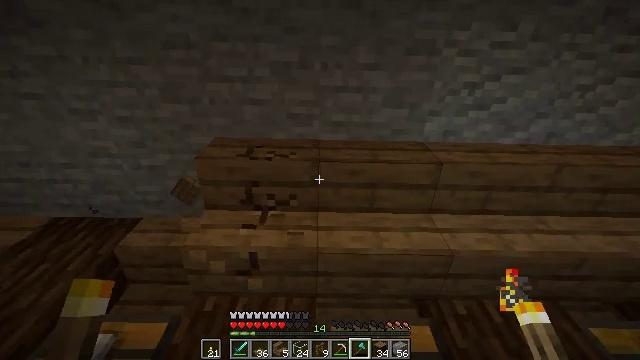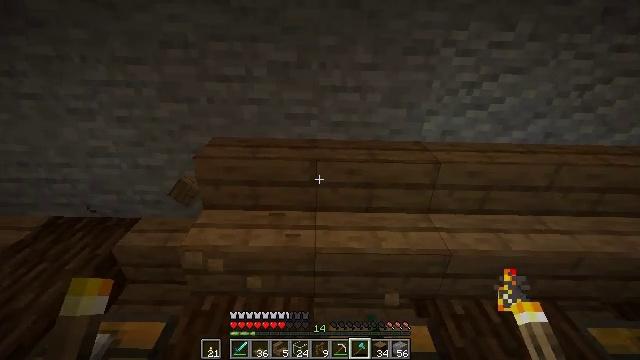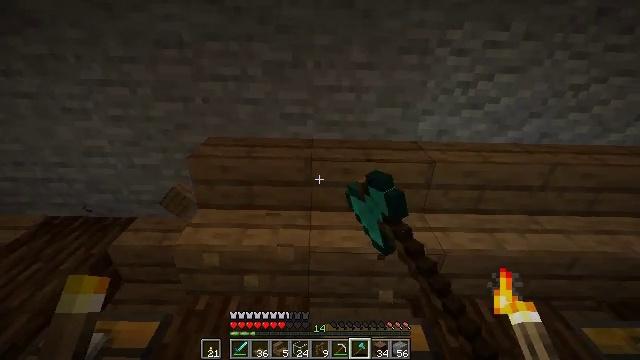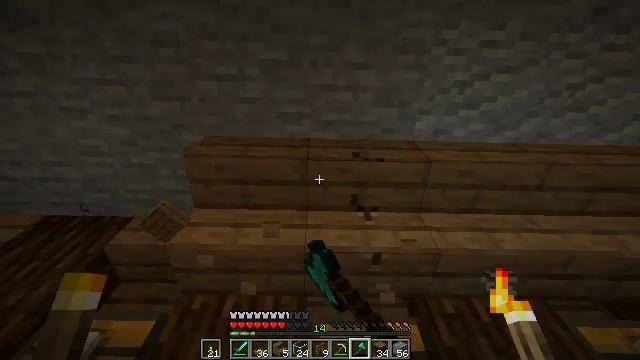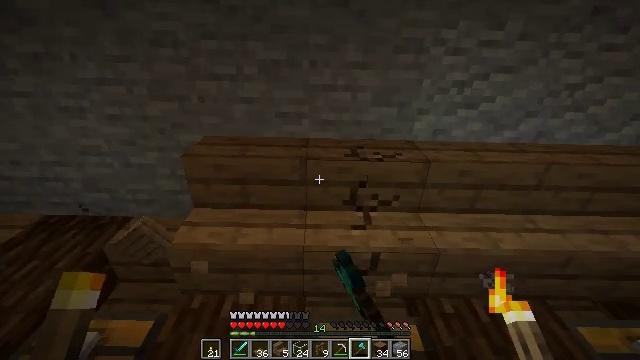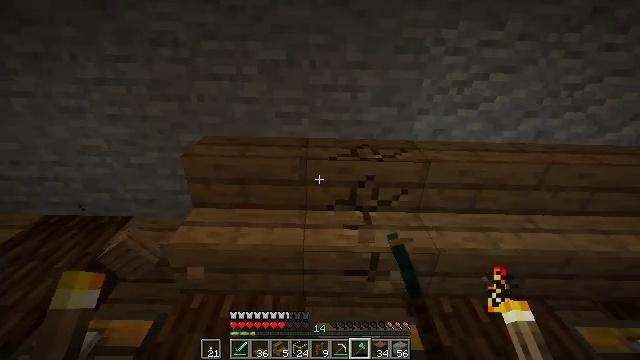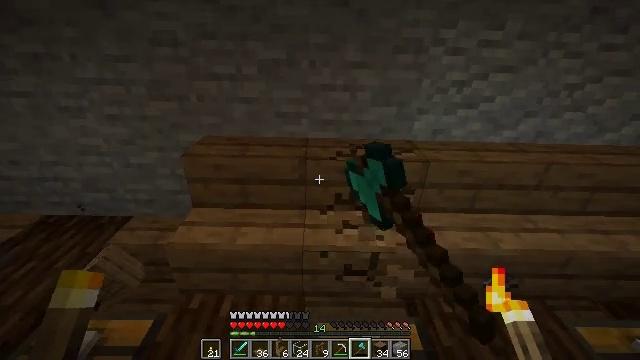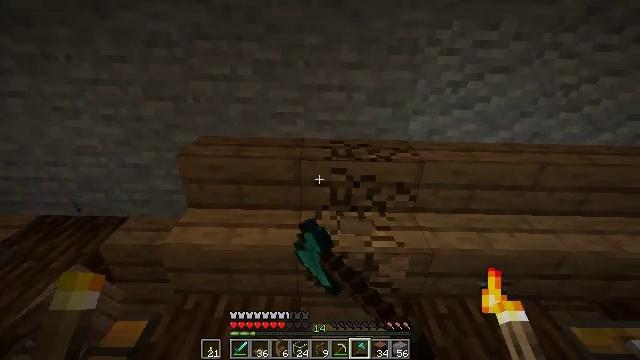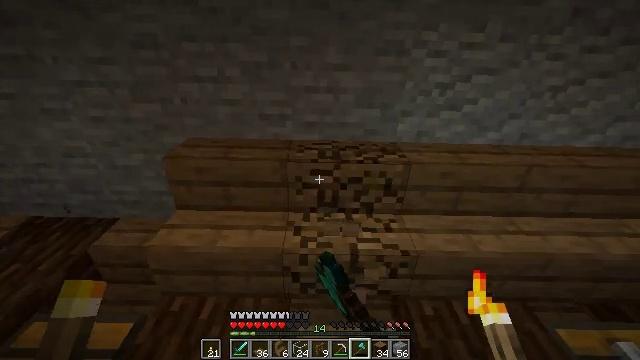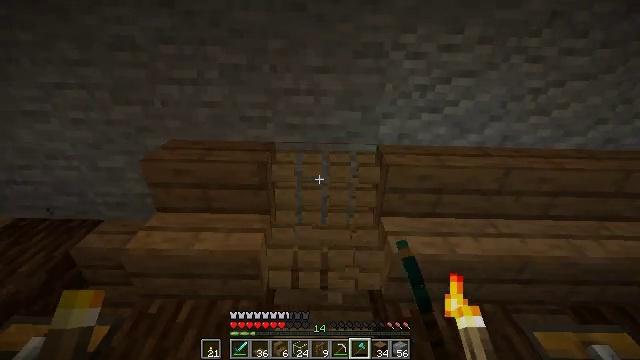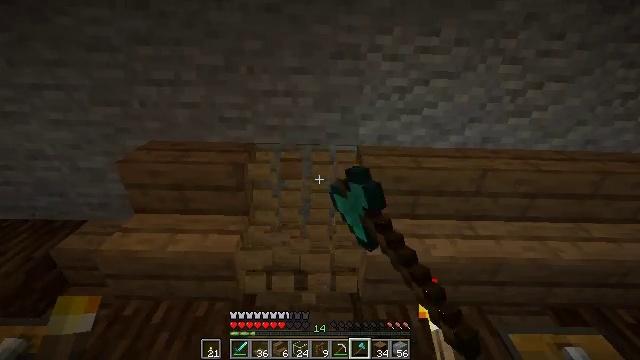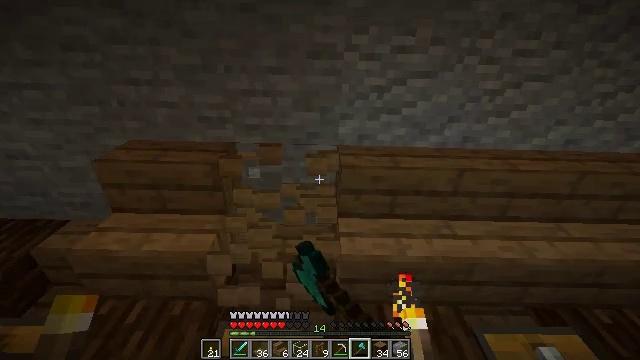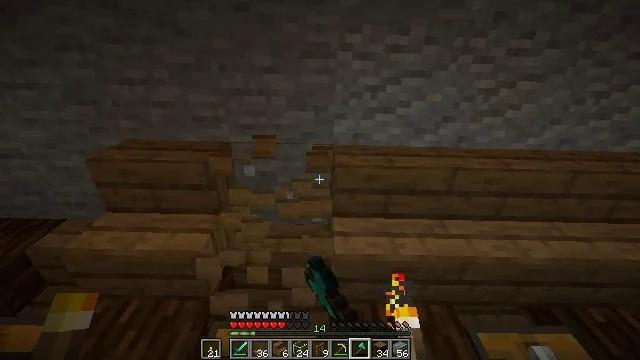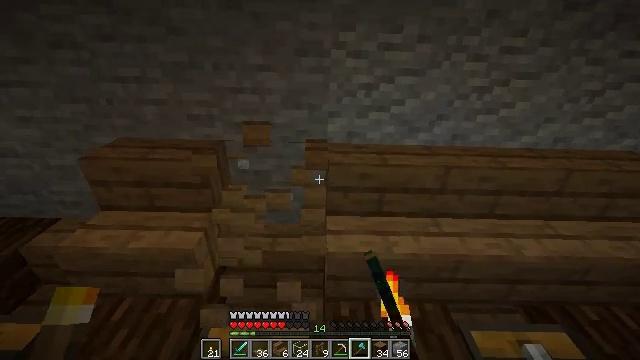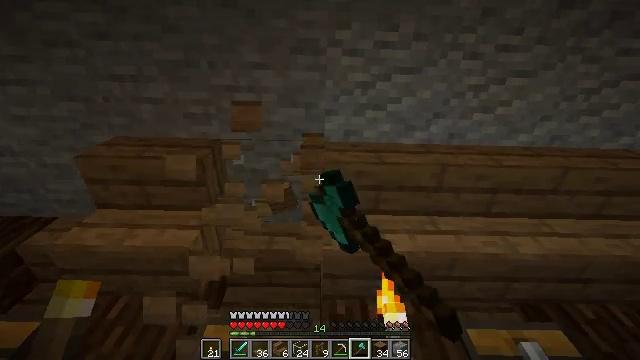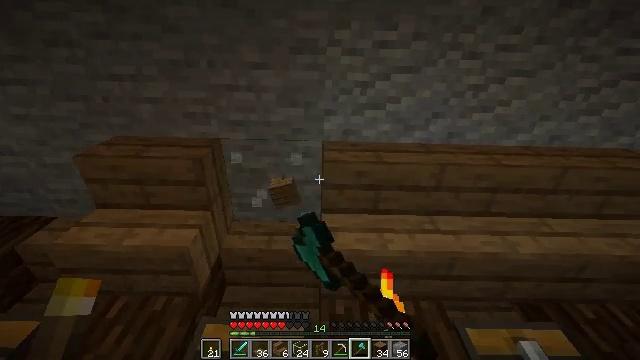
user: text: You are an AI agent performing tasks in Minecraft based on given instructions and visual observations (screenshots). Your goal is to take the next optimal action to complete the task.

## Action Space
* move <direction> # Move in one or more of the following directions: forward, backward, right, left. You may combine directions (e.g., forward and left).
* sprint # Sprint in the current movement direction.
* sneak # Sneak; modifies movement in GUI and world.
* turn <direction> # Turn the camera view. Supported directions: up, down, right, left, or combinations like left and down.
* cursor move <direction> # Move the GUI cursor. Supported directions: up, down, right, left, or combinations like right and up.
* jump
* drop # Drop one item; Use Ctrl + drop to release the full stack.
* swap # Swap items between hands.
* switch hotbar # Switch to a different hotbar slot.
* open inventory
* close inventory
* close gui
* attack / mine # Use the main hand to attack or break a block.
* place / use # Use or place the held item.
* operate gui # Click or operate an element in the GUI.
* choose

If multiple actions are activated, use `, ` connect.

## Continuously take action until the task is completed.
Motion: motion action
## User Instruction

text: Collect spruce stairs from a structure.
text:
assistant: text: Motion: attack / mine
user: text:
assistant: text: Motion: attack / mine
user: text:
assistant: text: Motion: attack / mine
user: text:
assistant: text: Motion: attack / mine
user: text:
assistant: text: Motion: attack / mine
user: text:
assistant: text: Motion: attack / mine
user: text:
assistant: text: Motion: move right, attack / mine
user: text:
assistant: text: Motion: move right, attack / mine
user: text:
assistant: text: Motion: move right, attack / mine
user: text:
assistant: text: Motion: move right, attack / mine
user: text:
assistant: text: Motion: attack / mine
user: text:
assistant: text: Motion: attack / mine
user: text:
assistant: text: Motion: attack / mine
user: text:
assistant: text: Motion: attack / mine
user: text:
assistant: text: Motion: attack / mine
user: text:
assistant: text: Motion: attack / mine
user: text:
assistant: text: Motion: attack / mine
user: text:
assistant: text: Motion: attack / mine
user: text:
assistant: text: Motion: no_op
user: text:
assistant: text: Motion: move left
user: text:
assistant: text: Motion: move forward and move left
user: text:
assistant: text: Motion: move forward and move left
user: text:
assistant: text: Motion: move forward and move left
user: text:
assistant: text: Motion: move forward and move left
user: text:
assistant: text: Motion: move forward and move left
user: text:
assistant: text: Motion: move left
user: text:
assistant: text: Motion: move left
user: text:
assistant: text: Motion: no_op
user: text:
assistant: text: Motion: no_op
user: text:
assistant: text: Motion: no_op